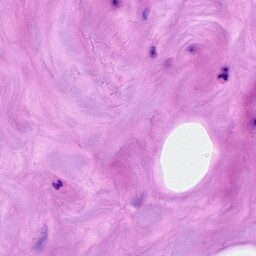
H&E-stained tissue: Breast